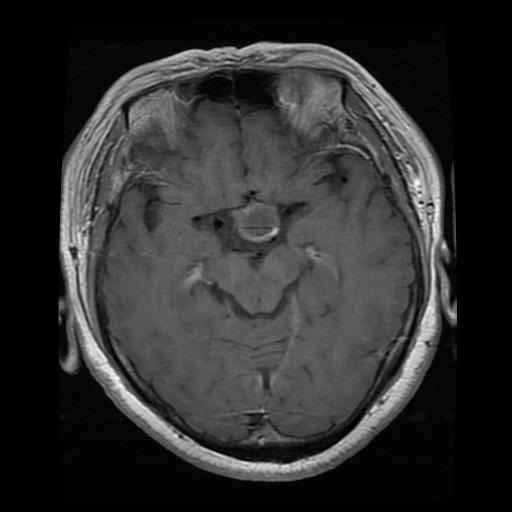
Label: pituitary